Field crop: tomato
Growth stage: 1
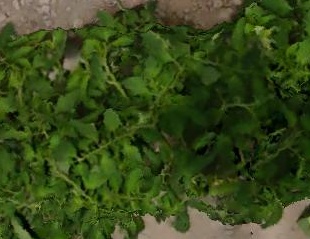
Species: tomato